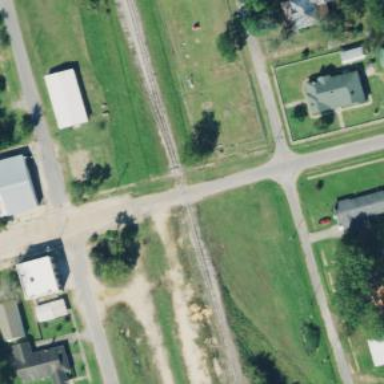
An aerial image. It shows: Railway level crossing.